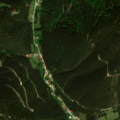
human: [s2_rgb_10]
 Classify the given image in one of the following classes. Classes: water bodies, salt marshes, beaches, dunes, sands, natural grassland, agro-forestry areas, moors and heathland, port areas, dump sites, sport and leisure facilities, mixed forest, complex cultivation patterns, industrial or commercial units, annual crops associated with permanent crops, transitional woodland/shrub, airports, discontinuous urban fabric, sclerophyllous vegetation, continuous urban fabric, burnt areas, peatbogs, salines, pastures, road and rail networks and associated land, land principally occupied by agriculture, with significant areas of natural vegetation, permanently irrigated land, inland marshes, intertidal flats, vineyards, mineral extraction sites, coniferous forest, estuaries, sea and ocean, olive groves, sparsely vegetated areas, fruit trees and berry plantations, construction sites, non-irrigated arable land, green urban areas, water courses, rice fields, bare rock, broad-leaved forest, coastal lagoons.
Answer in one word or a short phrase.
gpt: discontinuous urban fabric, pastures, coniferous forest, mixed forest